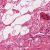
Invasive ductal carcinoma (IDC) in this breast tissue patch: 0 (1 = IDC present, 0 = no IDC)